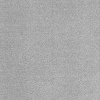
Atmospheric dust classification: dusty